Field crop: maize
Growth stage: 2
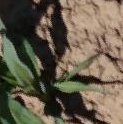
Species: maize